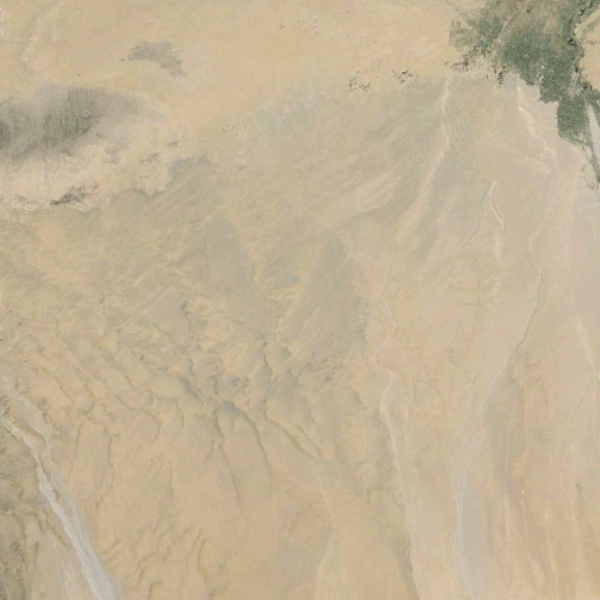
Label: Desert